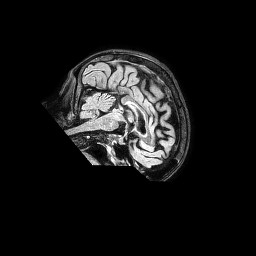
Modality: FLAIR
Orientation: sagittal
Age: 73
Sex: female
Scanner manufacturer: philips
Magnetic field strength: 1.5 T
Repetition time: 4.8 s
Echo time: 0.3 s